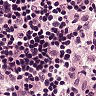
Metastatic tissue present: no